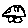
Label: car